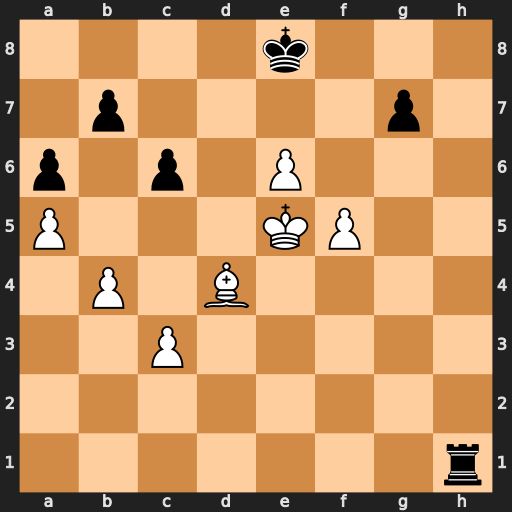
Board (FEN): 4k3/1p4p1/p1p1P3/P3KP2/1P1B4/2P5/8/7r
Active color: w
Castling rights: -
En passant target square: -
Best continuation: Kd6 Rf1 Kc7 Rxf5 Kxb7